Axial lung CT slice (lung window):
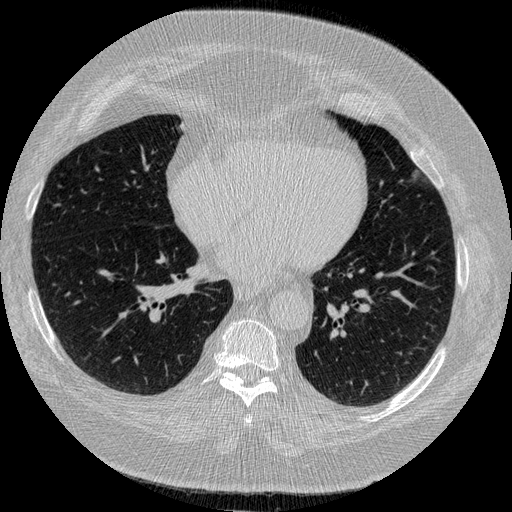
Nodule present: no